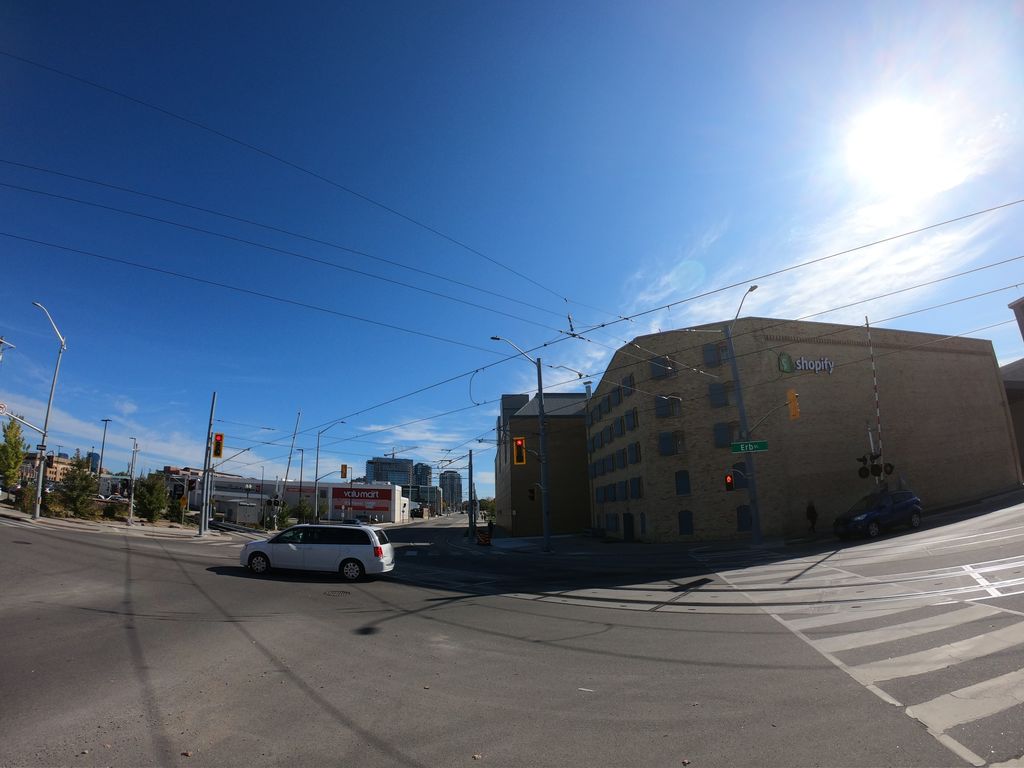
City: kitchener-waterloo